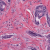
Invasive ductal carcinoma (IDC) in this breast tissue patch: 1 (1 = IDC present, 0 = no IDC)